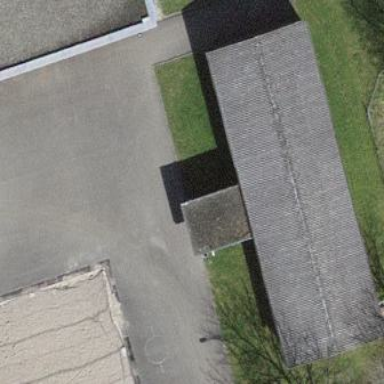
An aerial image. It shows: School building.